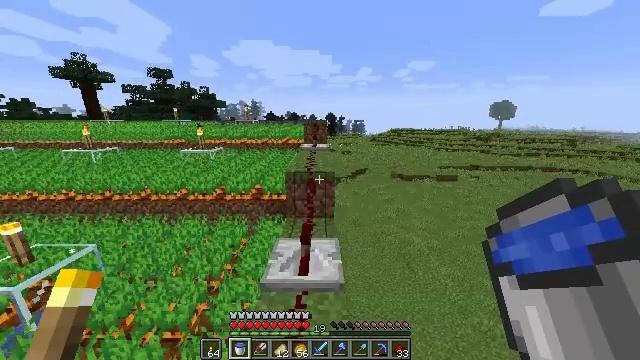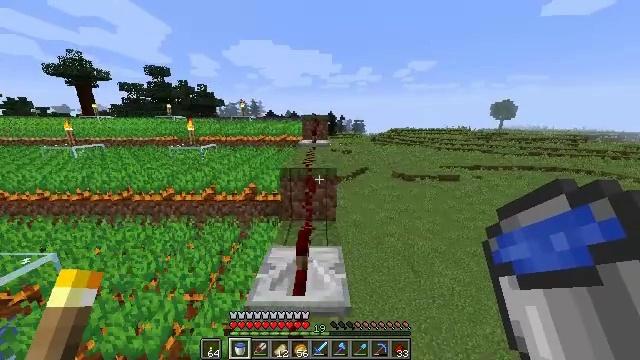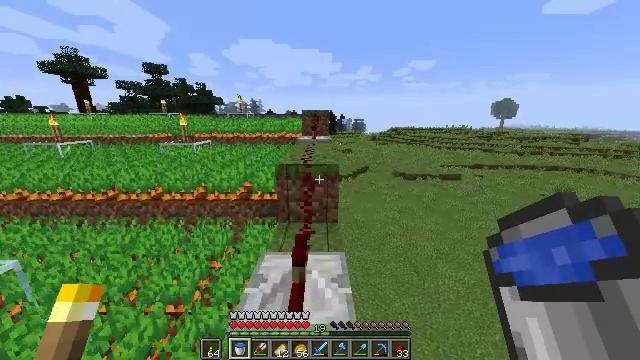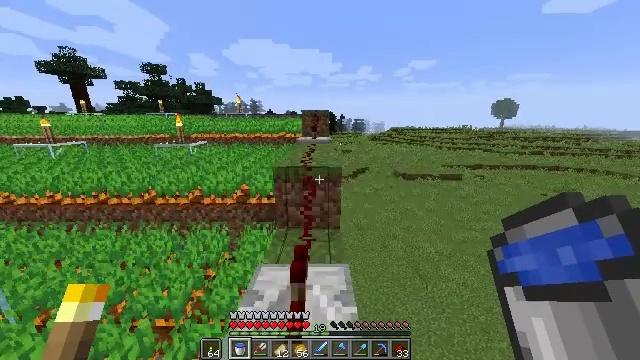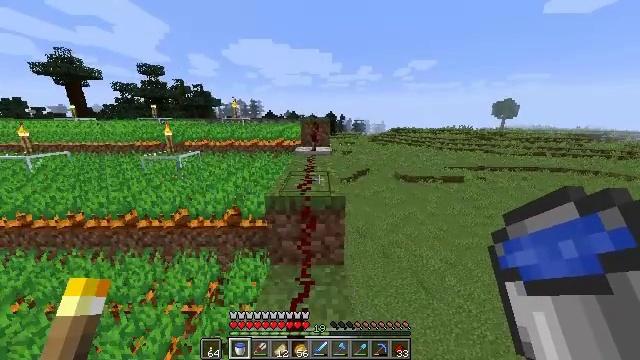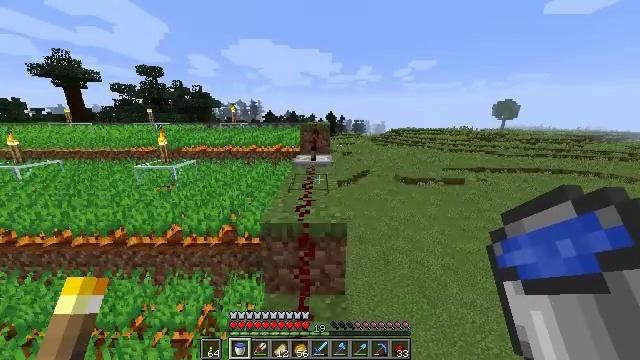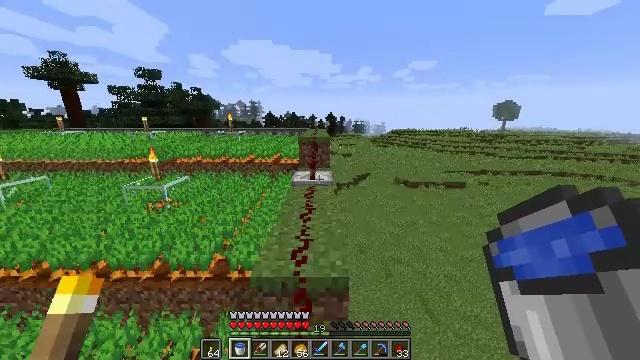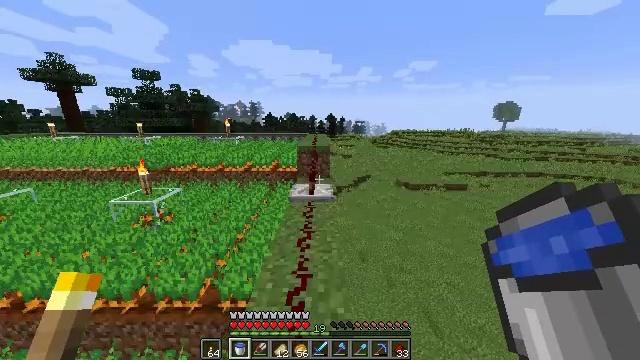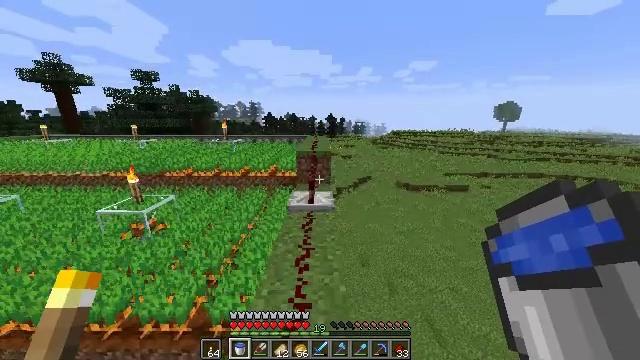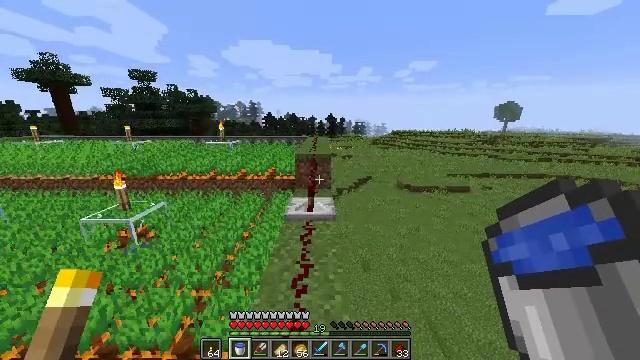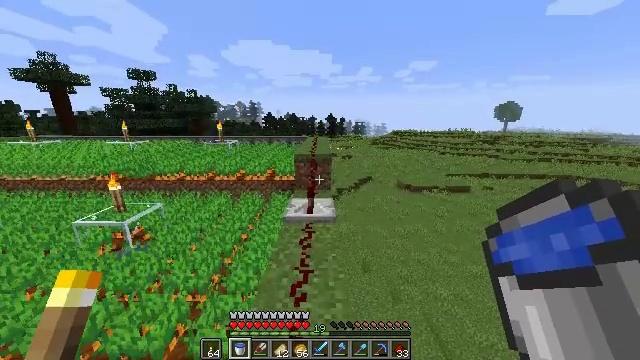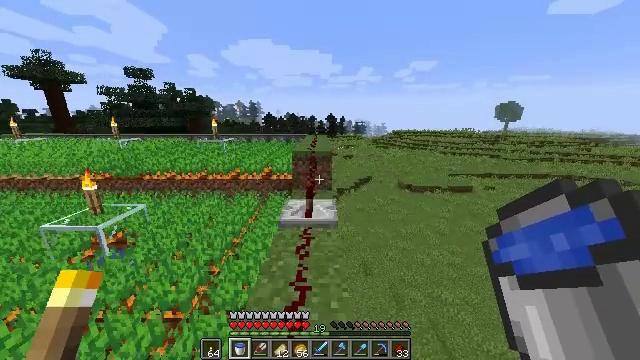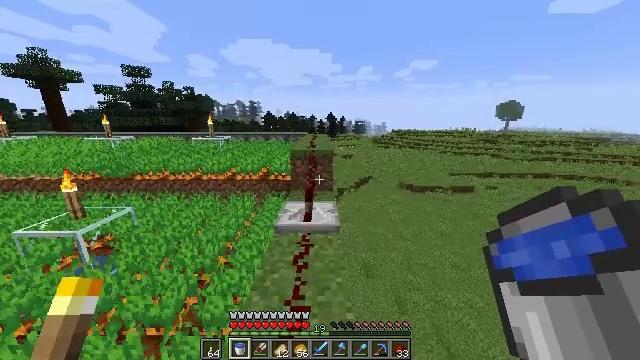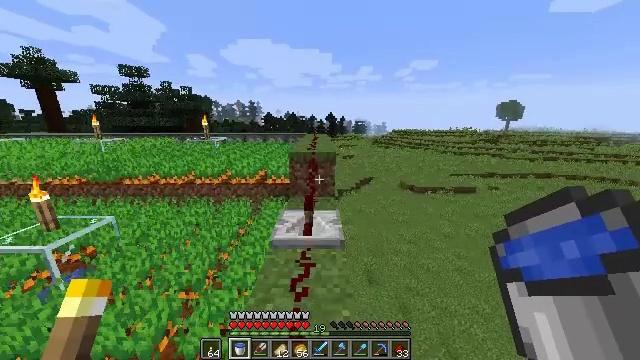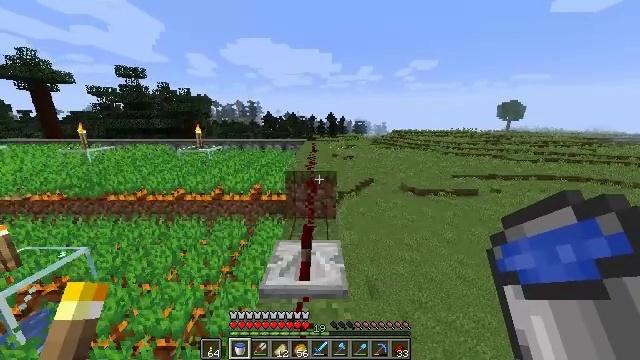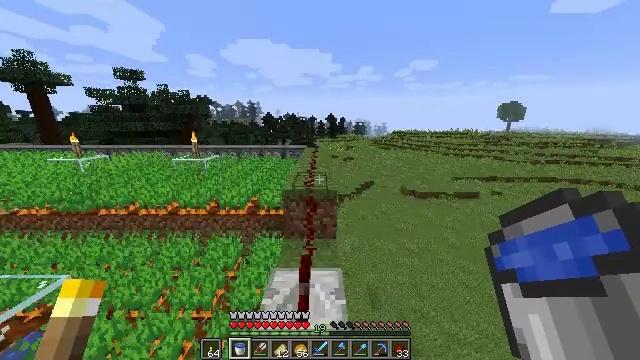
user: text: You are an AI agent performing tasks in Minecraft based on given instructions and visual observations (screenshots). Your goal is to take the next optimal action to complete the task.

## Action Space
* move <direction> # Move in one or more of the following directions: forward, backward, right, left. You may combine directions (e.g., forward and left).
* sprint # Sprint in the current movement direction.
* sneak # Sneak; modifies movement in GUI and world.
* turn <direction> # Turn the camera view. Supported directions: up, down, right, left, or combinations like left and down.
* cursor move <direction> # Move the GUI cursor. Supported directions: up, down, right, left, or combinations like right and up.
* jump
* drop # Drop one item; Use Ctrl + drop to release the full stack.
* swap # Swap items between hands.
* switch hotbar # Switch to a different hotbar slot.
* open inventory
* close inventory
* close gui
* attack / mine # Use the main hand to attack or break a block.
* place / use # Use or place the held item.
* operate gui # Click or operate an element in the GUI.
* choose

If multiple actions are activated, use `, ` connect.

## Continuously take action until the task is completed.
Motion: motion action
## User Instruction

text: Break the redstone repeater.
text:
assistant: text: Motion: move forward, jump
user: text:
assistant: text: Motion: move forward, jump
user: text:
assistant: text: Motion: move forward, sprint, jump
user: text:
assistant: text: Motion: move forward, sprint, jump
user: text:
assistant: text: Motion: move forward, sprint, jump
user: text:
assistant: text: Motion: move forward, jump
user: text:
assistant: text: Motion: move forward, jump
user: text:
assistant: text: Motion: move forward, jump
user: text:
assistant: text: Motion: move forward, jump
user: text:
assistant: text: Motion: move forward, jump
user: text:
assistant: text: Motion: move forward, jump
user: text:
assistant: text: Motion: move forward, sprint, jump
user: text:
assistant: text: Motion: move forward, sprint, jump
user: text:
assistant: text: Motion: move forward, sprint, jump
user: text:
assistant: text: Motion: move forward, sprint, jump
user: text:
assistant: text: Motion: move forward, jump
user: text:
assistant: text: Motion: move forward, jump
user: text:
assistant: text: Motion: move forward, jump
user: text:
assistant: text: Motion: move forward, jump
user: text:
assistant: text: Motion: move forward, sprint, jump
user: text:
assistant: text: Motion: move forward, sprint, jump
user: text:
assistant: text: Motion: move forward, sprint, jump
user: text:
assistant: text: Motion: move forward, jump
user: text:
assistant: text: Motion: move forward, jump
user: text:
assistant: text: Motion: move forward, jump
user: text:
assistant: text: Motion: move forward, jump
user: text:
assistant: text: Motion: move forward, sprint, jump
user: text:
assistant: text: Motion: move forward, sprint, jump
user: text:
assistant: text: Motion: move forward, sprint, jump
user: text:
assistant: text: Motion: move forward, jump